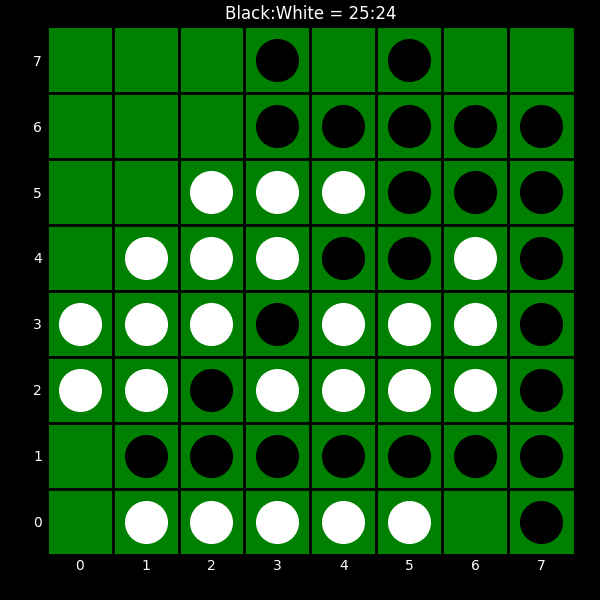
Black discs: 25
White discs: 24